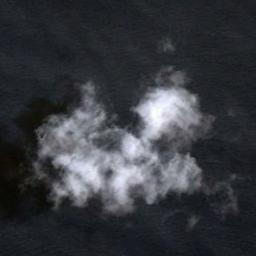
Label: cloud